Question: I have a react application generating with create-react-app that I would like to transform into a hybrid app thanks to cordova. I followed <URL> for configuration. everything seems to be going well, the build is done as it should be and the app runs through the emulator but whether it's on android or iOS the only thing I see is a white screen
I initialized a new react app in that I configured to use with cordova, it works very well, I transposed this configuration to my existing app.
My app uses redux and react-router as a particular library.
I don't think it's a Policy issue.
builded index.html
'''
<!doctype html>
<html lang="fr">
<head>
<meta charset="utf-8">
<link rel="shortcut icon" href="./favicon.ico">
<meta name="viewport" content="width=device-width,initial-scale=1,maximum-scale=1,user-scalable=no,shrink-to-fit=no">
<meta name="HandheldFriendly" content="true" />
<meta http-equiv="Content-Security-Policy"
content="default-src *; style-src 'self' http://* 'unsafe-inline'; script-src 'self' http://* 'unsafe-inline' 'unsafe-eval'" />
<meta name="format-detection" content="telephone=no">
<meta name="msapplication-tap-highlight" content="no">
<meta name="theme-color" content="#008000">
<meta name="title" content="Lunchs du Bureau">
<meta name="description" content="Partager votre repas avec vos collegues de bureau.">
<meta name="keywords" content="lunch, repas, dejeuner">
<meta property="og:url" content="https://staging.lunchsdubureau.com" />
<meta property="og:image" content="lunch-seo.jpg" />
<meta name="robots" content="index, nofollow">
<meta http-equiv="Content-Type" content="text/html; charset=utf-8">
<meta name="language" content="French">
<link rel="manifest" href="./manifest.json">
<script type="text/javascript" src="cordova.js"></script>
<script src="https://cdn.onesignal.com/sdks/OneSignalSDK.js" async=""></script>
<link rel="apple-touch-icon" sizes="180x180" href="apple-icon-180x180.png">
<link rel="stylesheet" href="https://fonts.googleapis.com/css?family=Roboto:300,400,500" />
<link href="https://fonts.googleapis.com/css?family=Yesteryear|Raleway:400,700|Material+Icons" rel="stylesheet" />
<link rel="stylesheet" href="https://stackpath.bootstrapcdn.com/bootstrap/4.3.1/css/bootstrap.min.css"
integrity="sha384-ggOyR0iXCbMQv3Xipma34MD+dH/1fQ784/j6cY/iJTQUOhcWr7x9JvoRxT2MZw1T" crossorigin="anonymous">
<link rel="stylesheet" charset="UTF-8"
href="https://cdnjs.cloudflare.com/ajax/libs/slick-carousel/1.6.0/slick.min.css" />
<link rel="stylesheet" href="https://cdnjs.cloudflare.com/ajax/libs/slick-carousel/1.6.0/slick-theme.min.css" />
<script>var OneSignal = window.OneSignal || []; OneSignal.push(function () { OneSignal.init({ appId: "xxxxxxxxxxxx", autoResubscribe: !0, notifyButton: { enable: !1 } }), OneSignal.showNativePrompt() })</script>
<title>Lunchs du Bureau</title>
<link href="./static/css/main.d76f0357.chunk.css" rel="stylesheet">
</head>
<body><noscript>You need to enable JavaScript to run this app.</noscript>
<div id="root"></div>
<script src="https://code.jquery.com/jquery-3.3.1.slim.min.js"
integrity="sha384-q8i/X+965DzO0rT7abK41JStQIAqVgRVzpbzo5smXKp4YfRvH+8abtTE1Pi6jizo"
crossorigin="anonymous"></script>
<script src="https://cdnjs.cloudflare.com/ajax/libs/popper.js/1.14.7/umd/popper.min.js"
integrity="sha384-UO2eT0CpHqdSJQ6hJty5KVphtPhzWj9WO1clHTMGa3JDZwrnQq4sF86dIHNDz0W1"
crossorigin="anonymous"></script>
<script src="https://stackpath.bootstrapcdn.com/bootstrap/4.3.1/js/bootstrap.min.js"
integrity="sha384-JjSmVgyd0p3pXB1rRibZUAYoIIy6OrQ6VrjIEaFf/nJGzIxFDsf4x0xIM+B07jRM"
crossorigin="anonymous"></script>
<script>!function (l) { function e(e) { for (var r, t, n = e[0], o = e[1], u = e[2], f = 0, i = []; f < n.length; f++)t = n[f], p[t] && i.push(p[t][0]), p[t] = 0; for (r in o) Object.prototype.hasOwnProperty.call(o, r) && (l[r] = o[r]); for (s && s(e); i.length;)i.shift()(); return c.push.apply(c, u || []), a() } function a() { for (var e, r = 0; r < c.length; r++) { for (var t = c[r], n = !0, o = 1; o < t.length; o++) { var u = t[o]; 0 !== p[u] && (n = !1) } n && (c.splice(r--, 1), e = f(f.s = t[0])) } return e } var t = {}, p = { 1: 0 }, c = []; function f(e) { if (t[e]) return t[e].exports; var r = t[e] = { i: e, l: !1, exports: {} }; return l[e].call(r.exports, r, r.exports, f), r.l = !0, r.exports } f.m = l, f.c = t, f.d = function (e, r, t) { f.o(e, r) || Object.defineProperty(e, r, { enumerable: !0, get: t }) }, f.r = function (e) { "undefined" != typeof Symbol && Symbol.toStringTag && Object.defineProperty(e, Symbol.toStringTag, { value: "Module" }), Object.defineProperty(e, "__esModule", { value: !0 }) }, f.t = function (r, e) { if (1 & e && (r = f(r)), 8 & e) return r; if (4 & e && "object" == typeof r && r && r.__esModule) return r; var t = Object.create(null); if (f.r(t), Object.defineProperty(t, "default", { enumerable: !0, value: r }), 2 & e && "string" != typeof r) for (var n in r) f.d(t, n, function (e) { return r[e] }.bind(null, n)); return t }, f.n = function (e) { var r = e && e.__esModule ? function () { return e.default } : function () { return e }; return f.d(r, "a", r), r }, f.o = function (e, r) { return Object.prototype.hasOwnProperty.call(e, r) }, f.p = "./"; var r = window.webpackJsonp = window.webpackJsonp || [], n = r.push.bind(r); r.push = e, r = r.slice(); for (var o = 0; o < r.length; o++)e(r[o]); var s = n; a() }([])</script>
<script src="./static/js/2.e49e8dbb.chunk.js"></script>
<script src="./static/js/main.e081436f.chunk.js"></script>
</body>
</html>
'''
config.xml
'''
<?xml version='1.0' encoding='utf-8'?>
<widget id="io.cordova.hellocordova" version="1.0.0" xmlns="http://www.w3.org/ns/widgets" xmlns:cdv="http://cordova.apache.org/ns/1.0">
<name>HelloCordova</name>
<description>
A sample Apache Cordova application that responds to the deviceready event.
</description>
<author email="dev@cordova.apache.org" href="http://cordova.io">
Apache Cordova Team
</author>
<content src="index.html" />
<plugin name="cordova-plugin-whitelist" spec="1" />
<access origin="*" />
<allow-intent href="http://*/*" />
<allow-intent href="https://*/*" />
<allow-intent href="tel:*" />
<allow-intent href="sms:*" />
<allow-intent href="mailto:*" />
<allow-intent href="geo:*" />
<platform name="android">
<allow-intent href="market:*" />
</platform>
<platform name="ios">
<allow-intent href="itms:*" />
<allow-intent href="itms-apps:*" />
</platform>
</widget>
'''

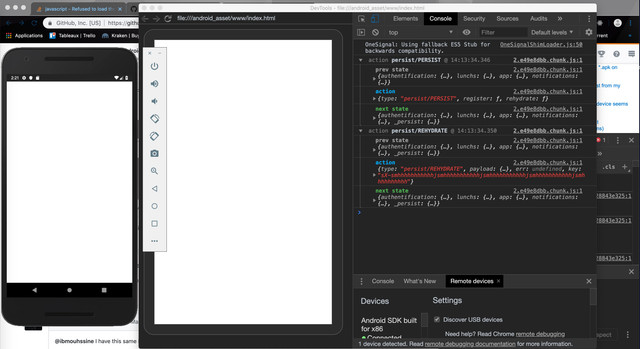
Answer: Add:
'''
"homepage": "./"
'''
to your 'package.json'.